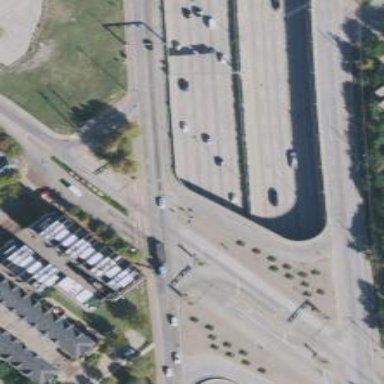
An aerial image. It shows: Tertiary road with bridge and separate sidewalk.